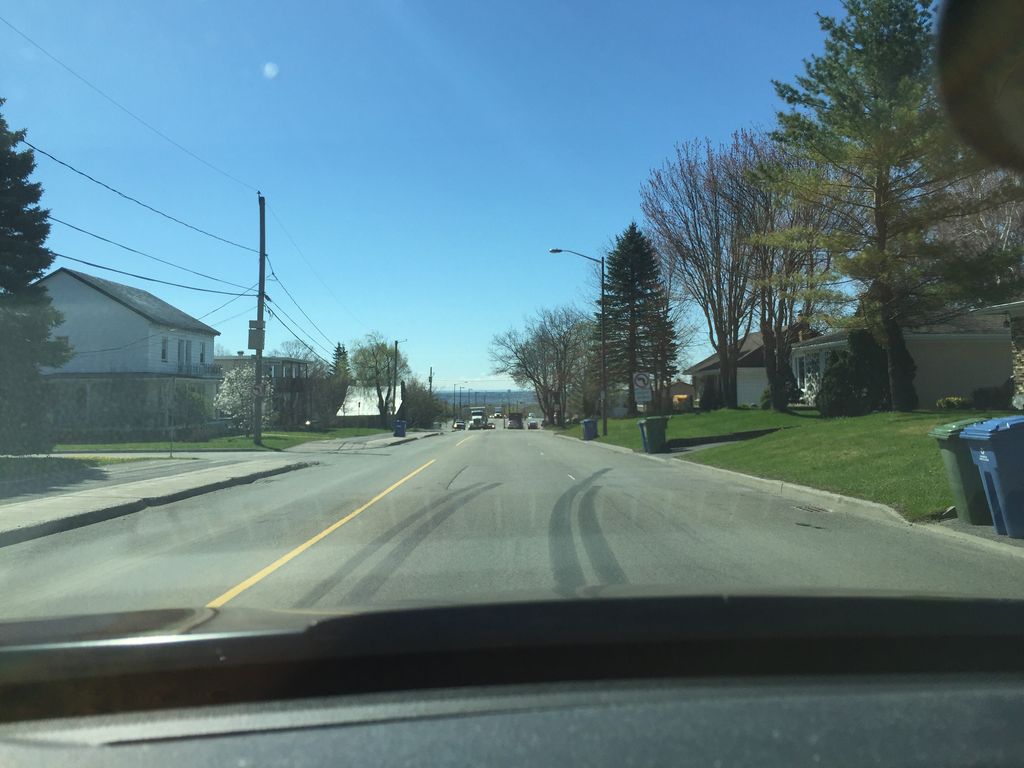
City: quebec_city